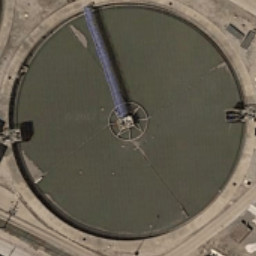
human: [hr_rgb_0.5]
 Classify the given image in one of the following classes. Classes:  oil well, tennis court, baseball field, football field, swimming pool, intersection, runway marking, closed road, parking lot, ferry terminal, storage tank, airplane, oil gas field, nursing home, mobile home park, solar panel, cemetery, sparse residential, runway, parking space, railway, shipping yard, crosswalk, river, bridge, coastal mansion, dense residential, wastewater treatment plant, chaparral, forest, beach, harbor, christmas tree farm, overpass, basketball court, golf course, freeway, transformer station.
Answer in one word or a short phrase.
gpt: wastewater treatment plant